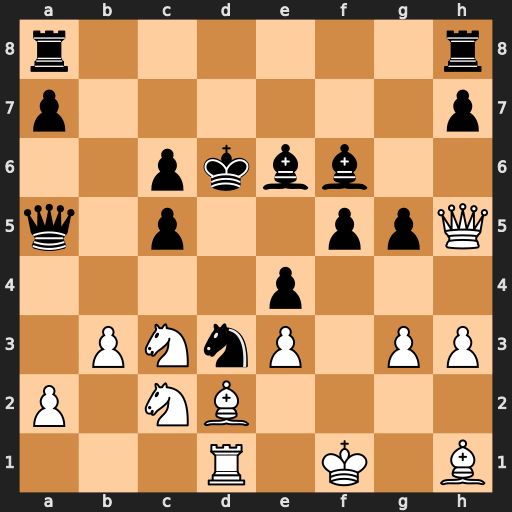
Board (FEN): r6r/p6p/2pkbb2/q1p2ppQ/4p3/1PNnP1PP/P1NB4/3R1K1B
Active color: w
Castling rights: -
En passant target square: -
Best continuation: Nxe4+ fxe4 Bxa5